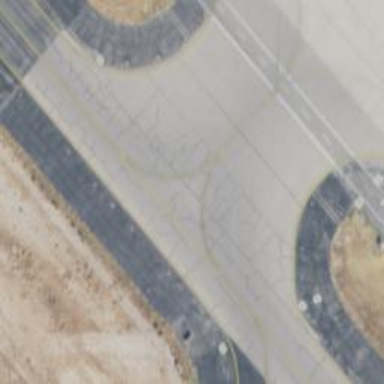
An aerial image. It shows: Image of taxiway at airport.